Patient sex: M
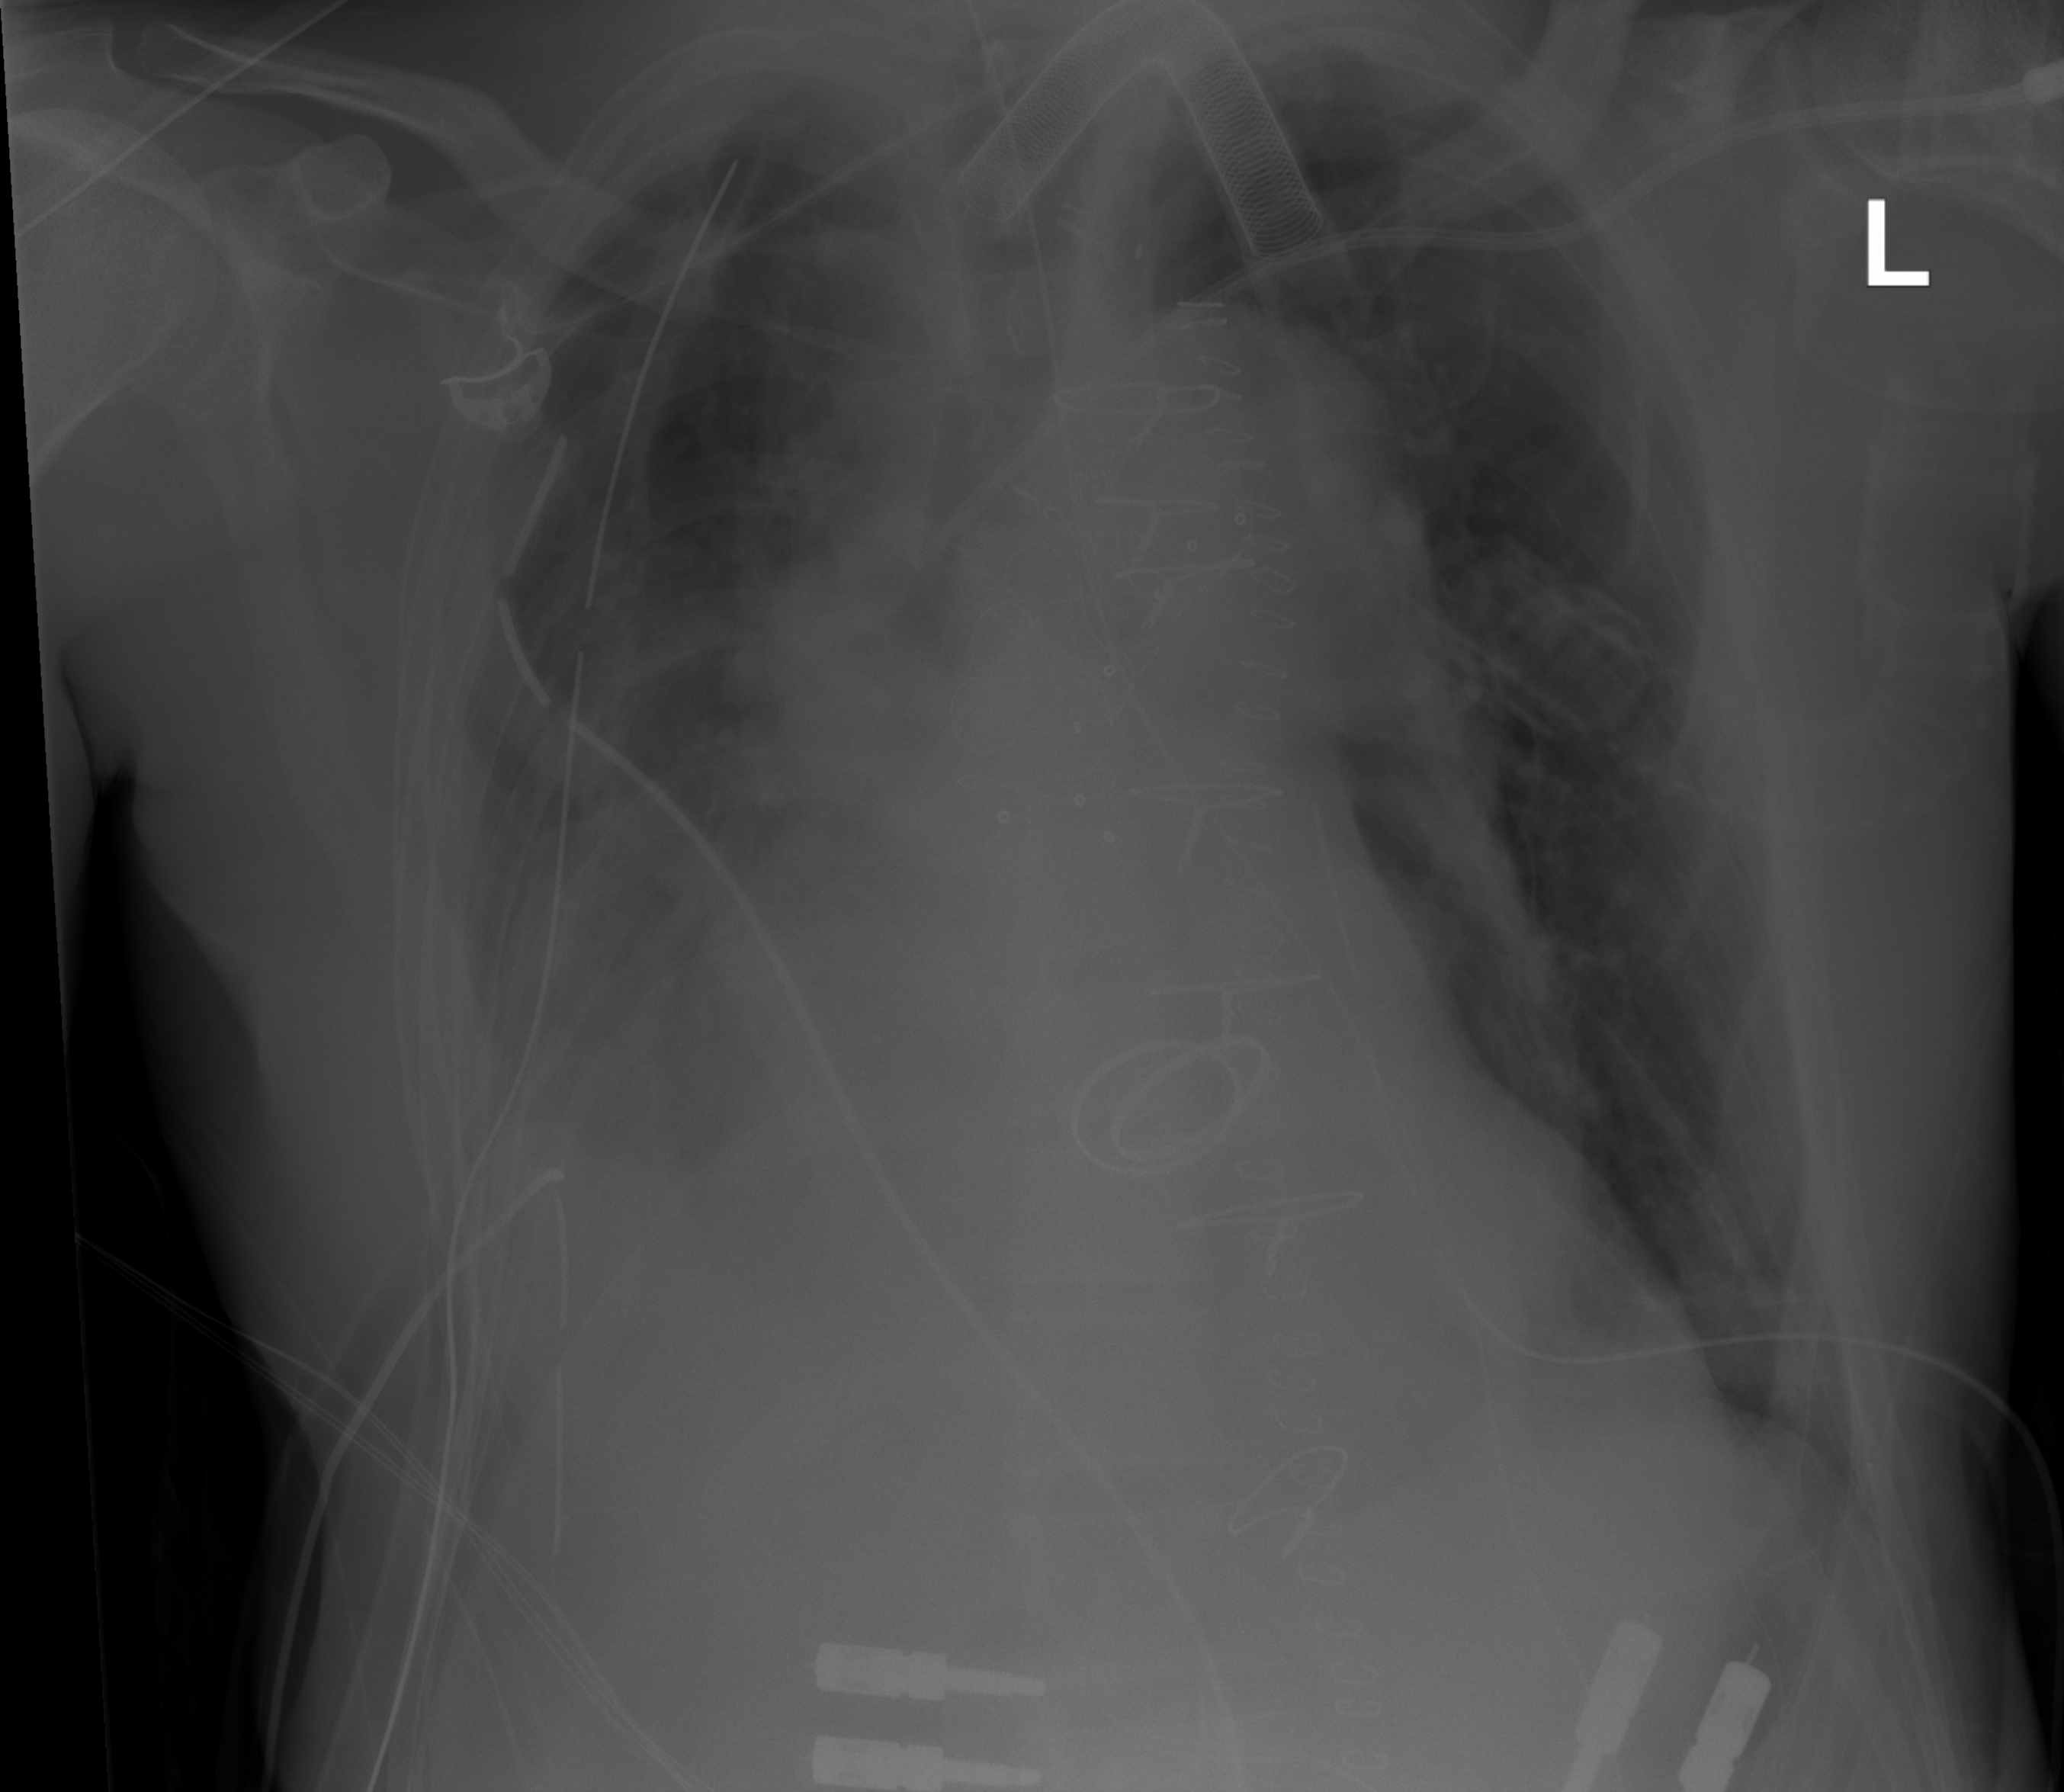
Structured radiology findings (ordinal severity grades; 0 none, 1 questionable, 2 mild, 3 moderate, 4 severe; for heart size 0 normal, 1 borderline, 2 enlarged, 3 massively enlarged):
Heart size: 2
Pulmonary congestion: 0
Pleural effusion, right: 2
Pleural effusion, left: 0
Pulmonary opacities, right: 2
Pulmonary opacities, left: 0
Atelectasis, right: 3
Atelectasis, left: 2